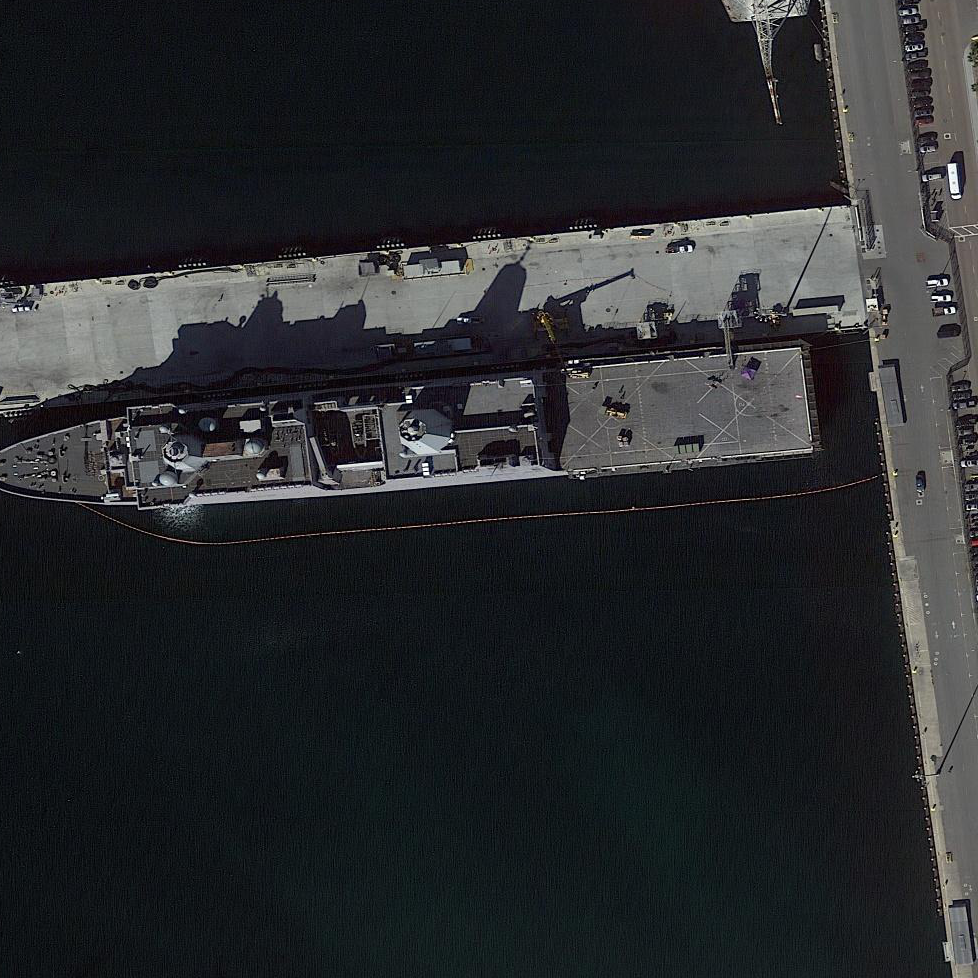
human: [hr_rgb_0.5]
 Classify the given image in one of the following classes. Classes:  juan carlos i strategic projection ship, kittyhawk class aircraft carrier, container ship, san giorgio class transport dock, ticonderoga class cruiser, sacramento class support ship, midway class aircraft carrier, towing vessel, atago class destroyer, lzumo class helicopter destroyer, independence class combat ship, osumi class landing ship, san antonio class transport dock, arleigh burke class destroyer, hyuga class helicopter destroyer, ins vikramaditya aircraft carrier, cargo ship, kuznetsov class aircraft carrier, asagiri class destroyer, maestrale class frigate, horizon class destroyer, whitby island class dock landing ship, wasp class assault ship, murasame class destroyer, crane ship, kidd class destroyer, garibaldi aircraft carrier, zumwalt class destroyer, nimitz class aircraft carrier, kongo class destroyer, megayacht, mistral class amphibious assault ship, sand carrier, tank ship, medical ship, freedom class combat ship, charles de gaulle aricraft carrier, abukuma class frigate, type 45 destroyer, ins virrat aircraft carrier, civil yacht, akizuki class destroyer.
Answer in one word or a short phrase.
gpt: San Antonio class transport dock